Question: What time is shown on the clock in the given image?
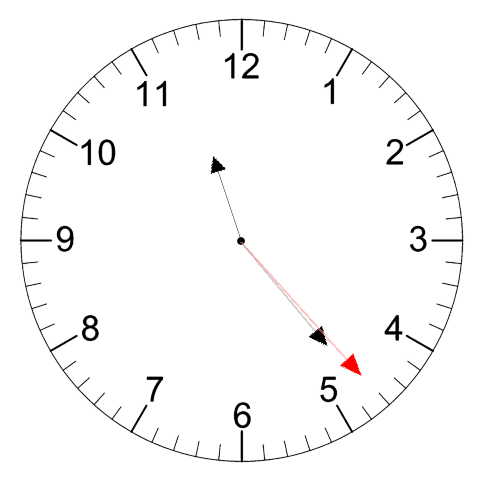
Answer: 11:23:23